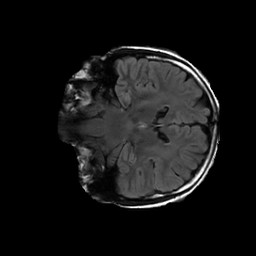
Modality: FLAIR
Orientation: coronal
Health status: ill
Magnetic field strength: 3 T